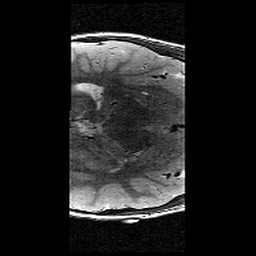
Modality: T2w
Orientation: axial
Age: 9
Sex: male
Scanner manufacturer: siemens
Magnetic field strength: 3 T
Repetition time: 9.23 s
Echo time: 0.067 s